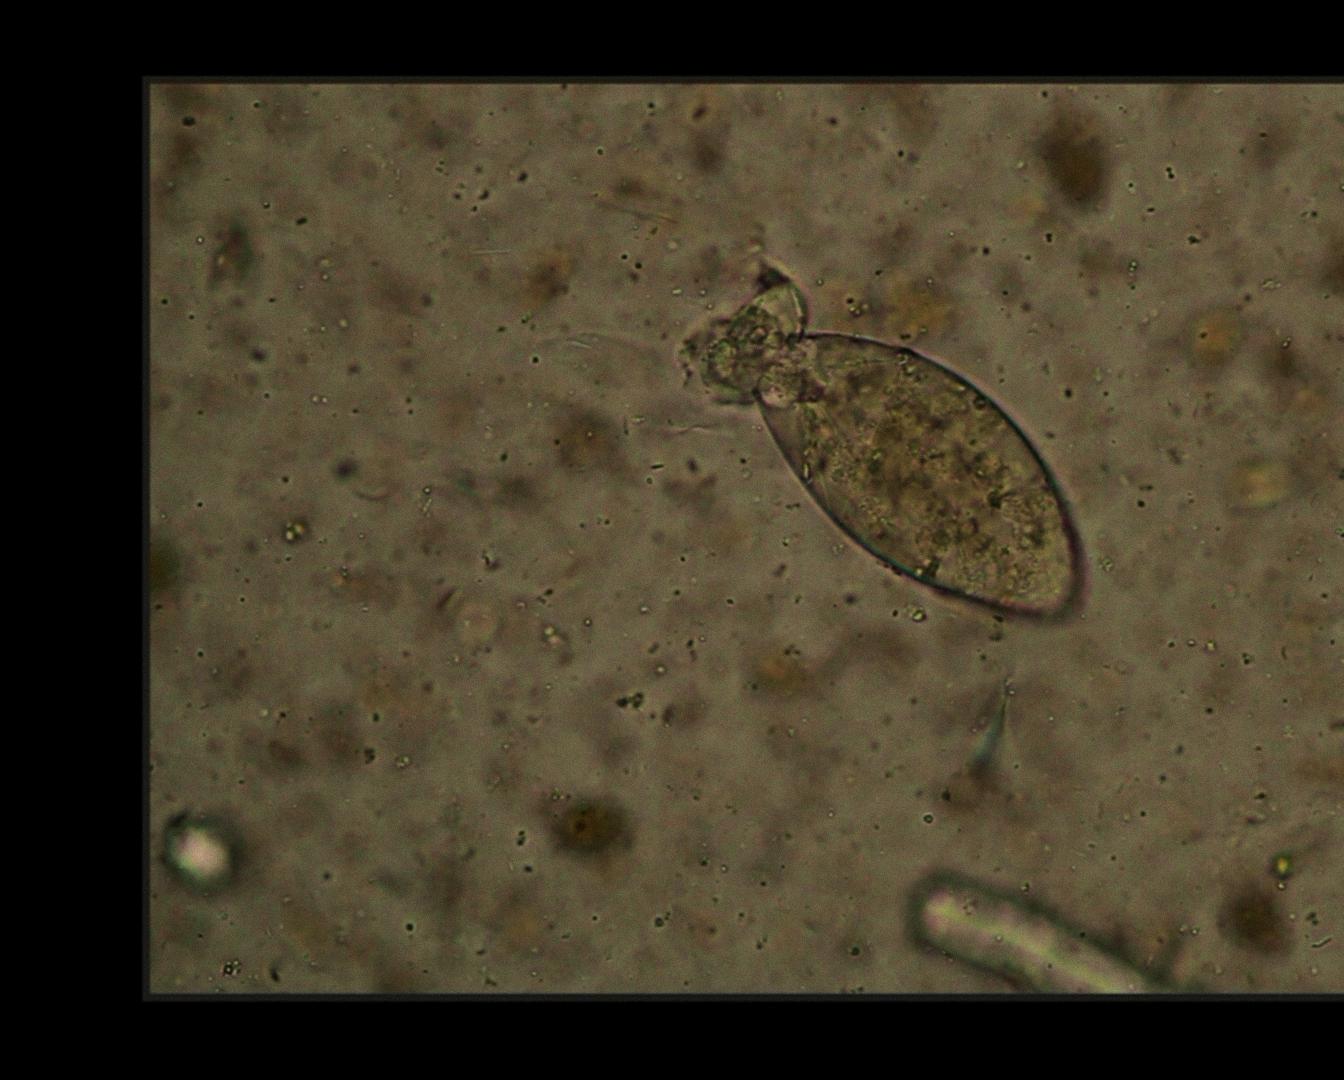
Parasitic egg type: Fasciolopsis buski